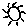
Label: sun